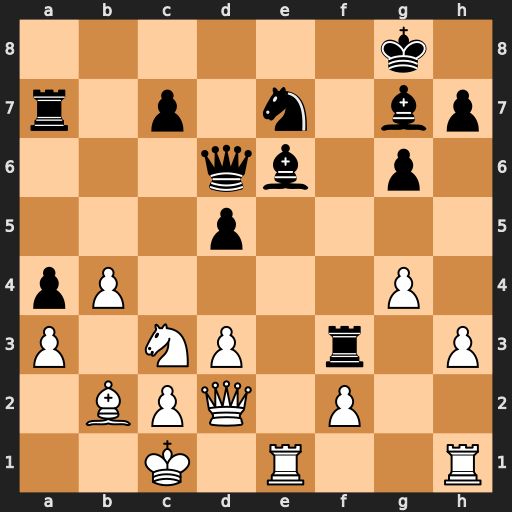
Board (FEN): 6k1/r1p1n1bp/3qb1p1/3p4/pP4P1/P1NP1r1P/1BPQ1P2/2K1R2R
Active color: w
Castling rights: -
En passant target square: -
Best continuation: Nb5 Bxb2+ Kxb2